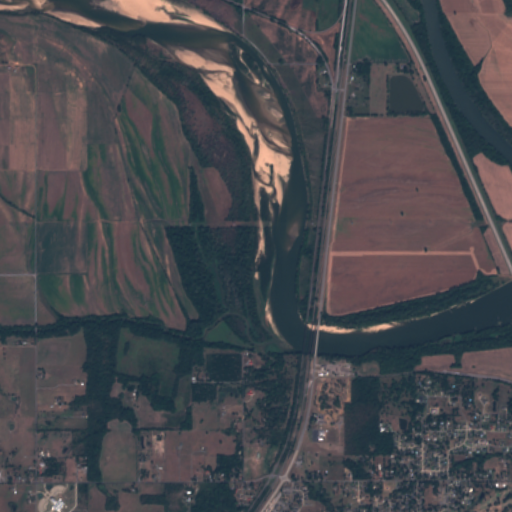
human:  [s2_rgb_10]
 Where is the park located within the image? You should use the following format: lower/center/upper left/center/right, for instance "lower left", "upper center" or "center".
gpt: The park is located in the lower right of the image.
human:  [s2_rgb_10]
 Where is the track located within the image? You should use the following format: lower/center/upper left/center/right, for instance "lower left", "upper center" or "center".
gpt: There is no track in the image.